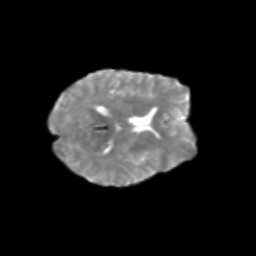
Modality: T2w
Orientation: axial
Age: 38
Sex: female
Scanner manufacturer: siemens
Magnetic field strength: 3 T
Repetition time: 1.8 s
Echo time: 0.07 s